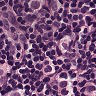
Metastatic tissue present: yes